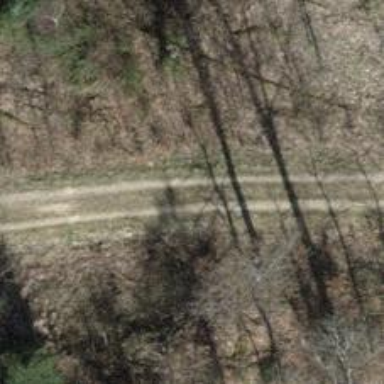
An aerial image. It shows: Track road with grade4 tracktype.